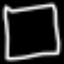
Label: square